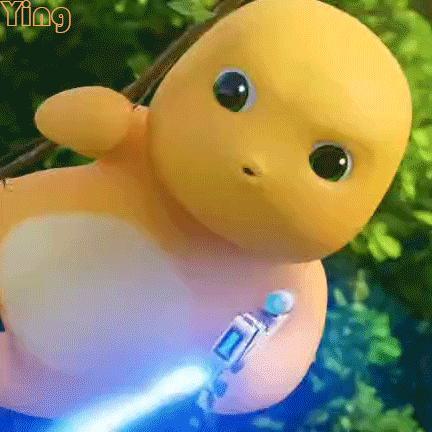
Label: nailong